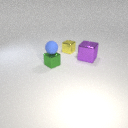
small yellow metal cube behind large purple metal cube